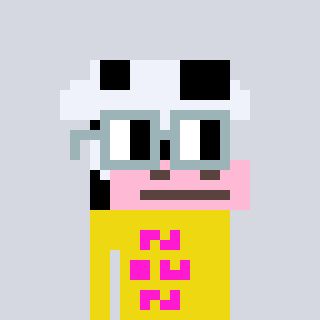
a pixel art character with square dark gray glasses, a cow-shaped head and a yellow-colored body on a cool background